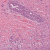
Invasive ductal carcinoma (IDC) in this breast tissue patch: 1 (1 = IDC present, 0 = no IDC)